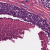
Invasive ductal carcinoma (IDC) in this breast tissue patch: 0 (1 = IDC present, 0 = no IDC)